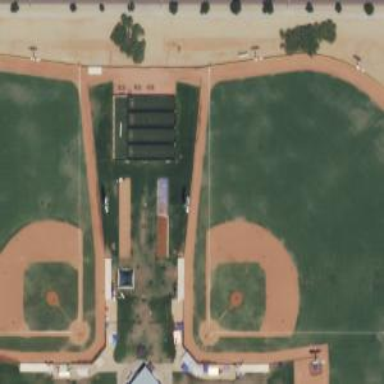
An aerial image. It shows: Grassy baseball pitch for leisure sports.